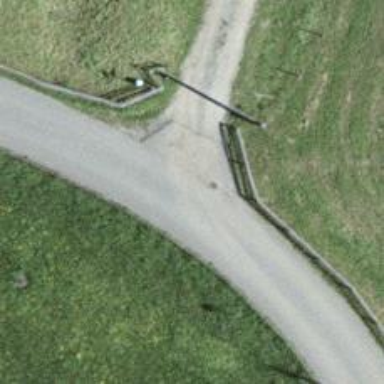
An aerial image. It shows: Lift gate barrier.